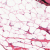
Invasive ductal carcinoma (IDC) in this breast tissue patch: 0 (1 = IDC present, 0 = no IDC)